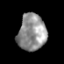
Tissue: prostate
Cell type: T cells
Senescence score: 0.3399
Nuclear area (px): 1009
Mean DAPI intensity: 145.9